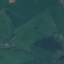
Land use / land cover: Pasture